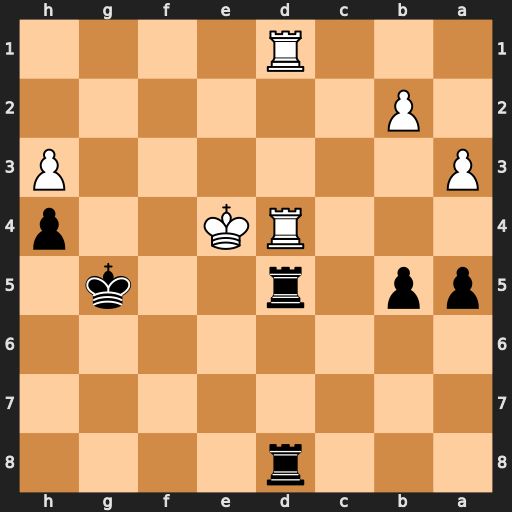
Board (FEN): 3r4/8/8/pp1r2k1/3RK2p/P6P/1P6/3R4
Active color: b
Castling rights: -
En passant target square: -
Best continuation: Rxd4+ Rxd4 Rxd4+ Kxd4 Kf4